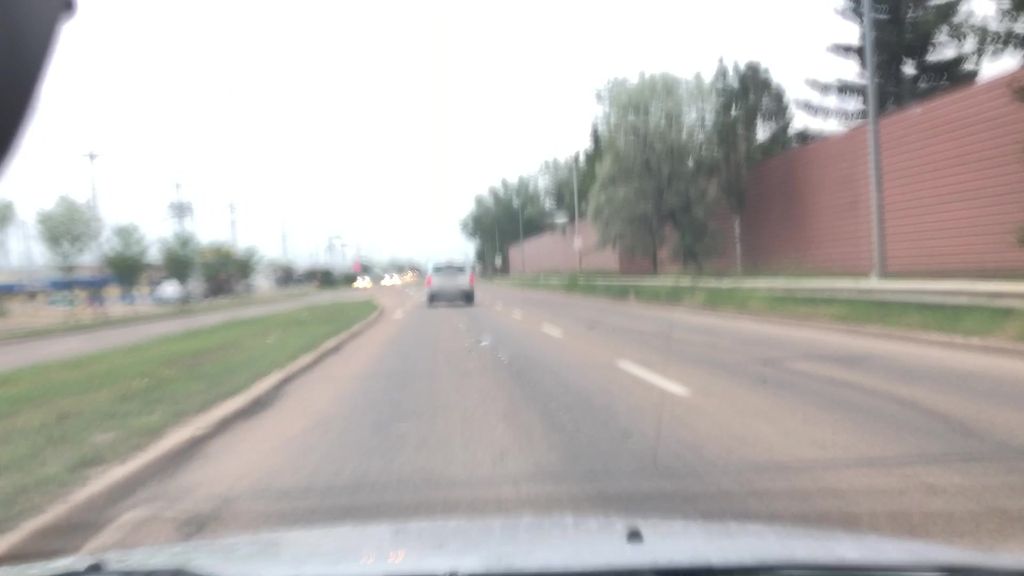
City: edmonton